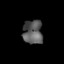
Tissue: prostate
Cell type: T cells
Senescence score: 0.285
Nuclear area (px): 459
Mean DAPI intensity: 91.251